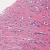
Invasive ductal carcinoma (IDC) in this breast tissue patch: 1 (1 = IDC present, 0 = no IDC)